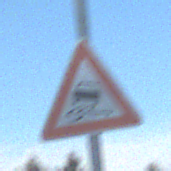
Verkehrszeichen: SchleuderOderRutschgefahr
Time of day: MorningAfternoon
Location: Outdoor (Nature)
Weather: PartlyCloudy
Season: NotSpecified
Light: Natural